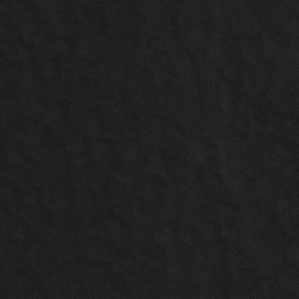
Label: non_frost